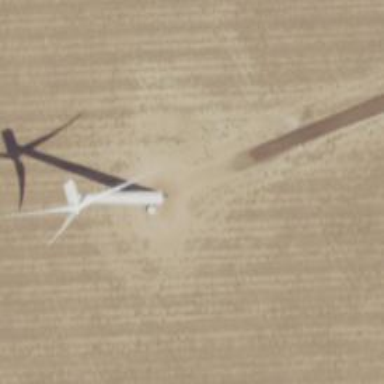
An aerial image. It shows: Wind generator powered by wind. The generator type is horizontal axis and it uses wind turbines.